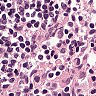
Metastatic tissue present: no